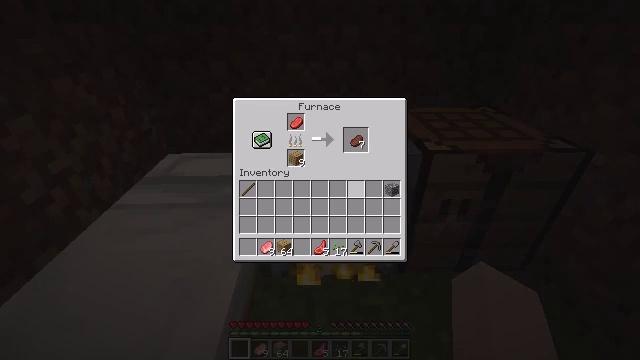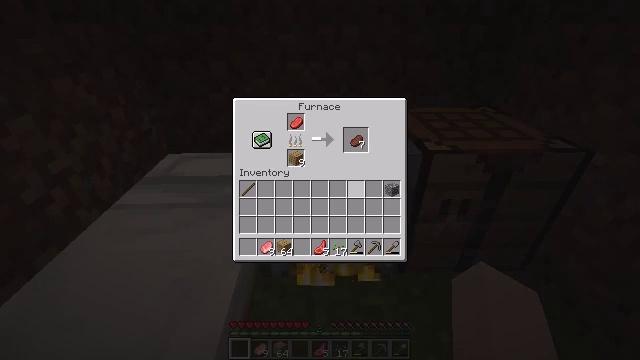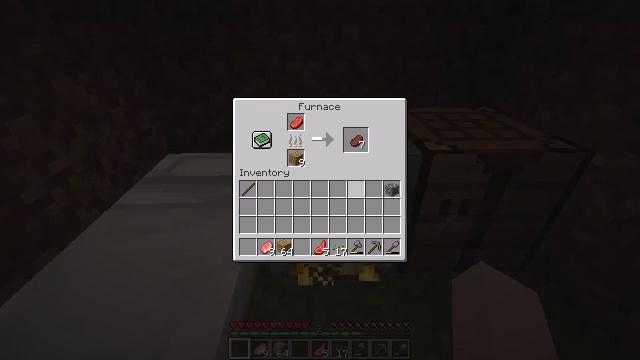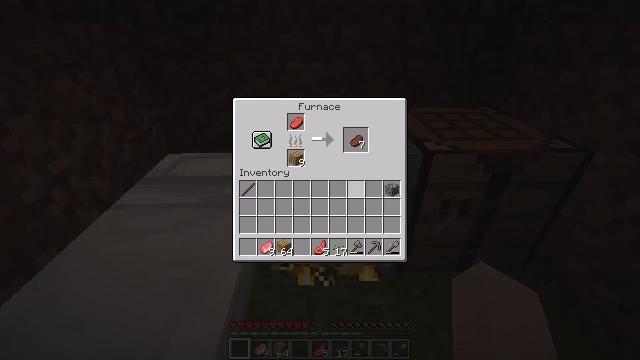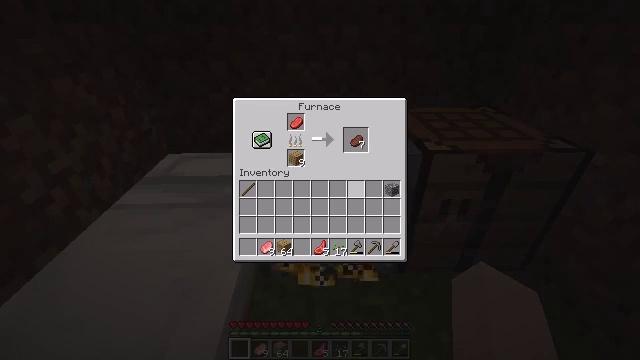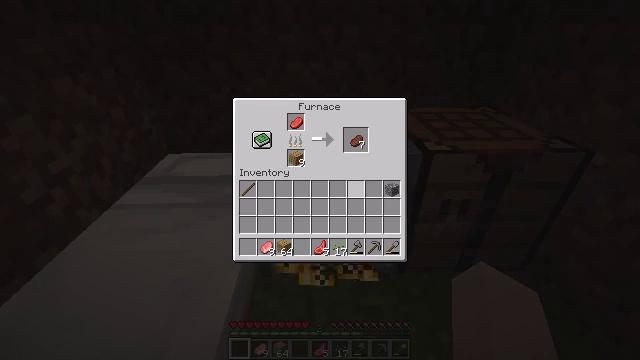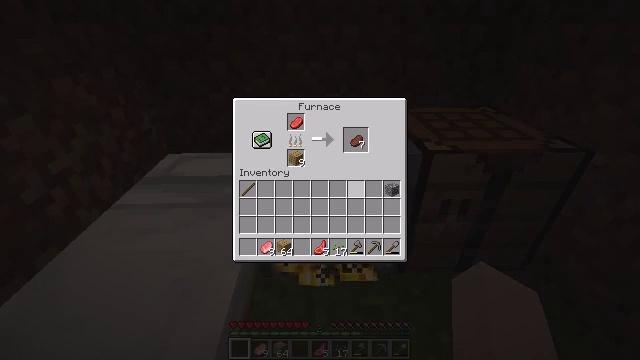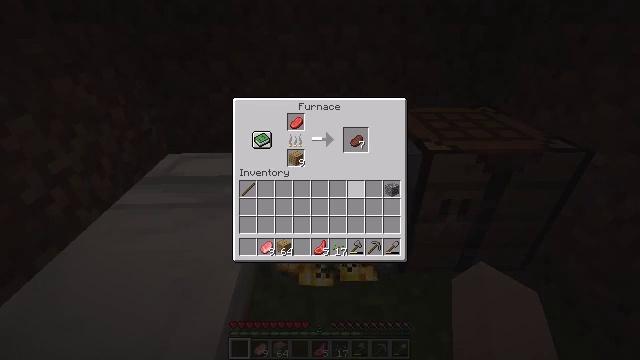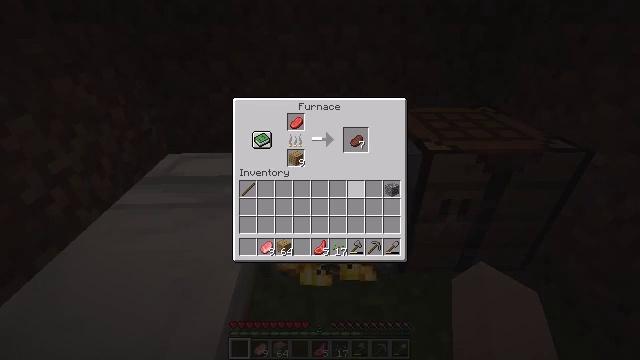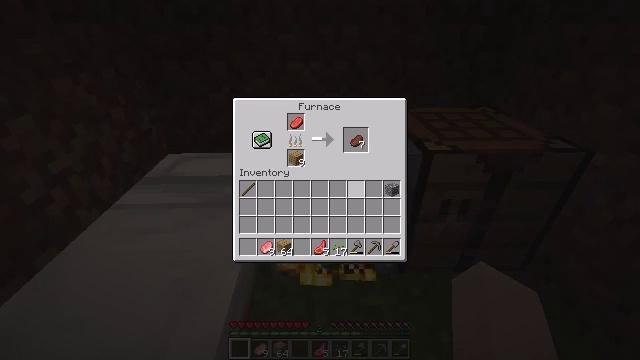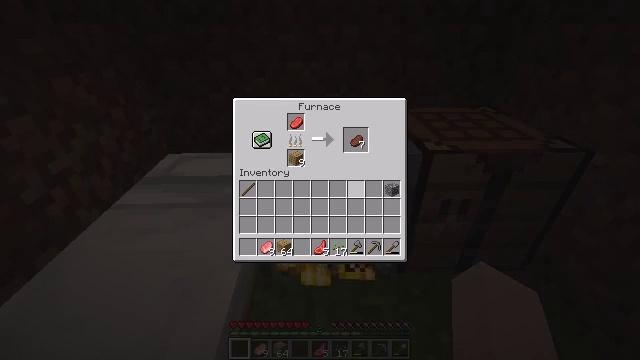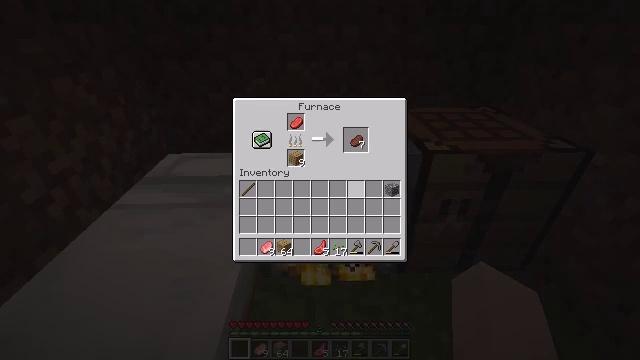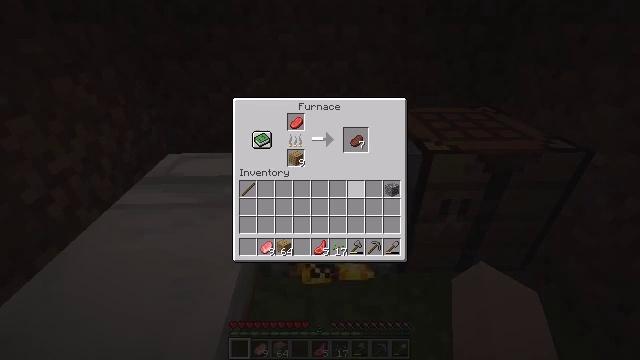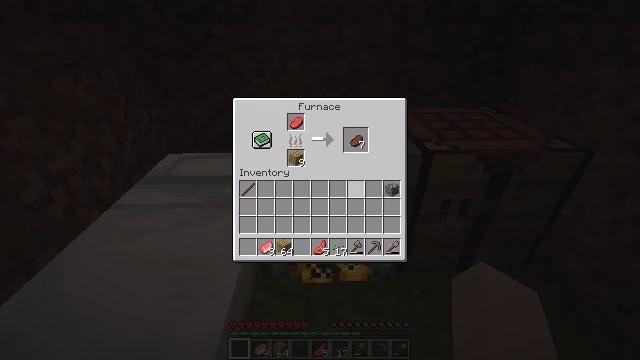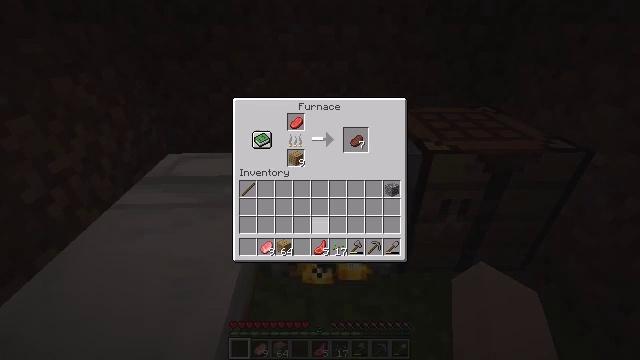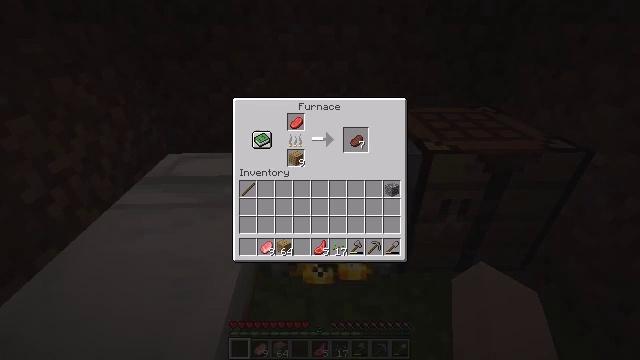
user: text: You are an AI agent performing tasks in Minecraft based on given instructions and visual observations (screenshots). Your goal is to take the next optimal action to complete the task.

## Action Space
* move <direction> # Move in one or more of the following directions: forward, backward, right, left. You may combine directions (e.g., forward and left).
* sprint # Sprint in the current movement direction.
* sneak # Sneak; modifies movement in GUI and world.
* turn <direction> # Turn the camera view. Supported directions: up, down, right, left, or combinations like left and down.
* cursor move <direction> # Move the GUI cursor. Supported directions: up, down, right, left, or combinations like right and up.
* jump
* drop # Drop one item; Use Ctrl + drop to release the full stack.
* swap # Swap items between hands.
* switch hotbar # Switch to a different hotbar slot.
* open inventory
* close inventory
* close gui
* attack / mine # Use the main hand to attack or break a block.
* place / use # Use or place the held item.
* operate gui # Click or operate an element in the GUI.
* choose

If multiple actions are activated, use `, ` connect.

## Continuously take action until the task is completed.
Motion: motion action
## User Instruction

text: craft item air
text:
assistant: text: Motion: no_op
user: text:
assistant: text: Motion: no_op
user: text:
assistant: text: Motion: no_op
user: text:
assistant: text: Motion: no_op
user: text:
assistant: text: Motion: no_op
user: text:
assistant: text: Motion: no_op
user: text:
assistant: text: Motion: no_op
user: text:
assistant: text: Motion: no_op
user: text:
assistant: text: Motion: no_op
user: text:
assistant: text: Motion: no_op
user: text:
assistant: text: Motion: no_op
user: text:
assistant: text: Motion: no_op
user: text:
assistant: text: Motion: no_op
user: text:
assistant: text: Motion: cursor move left and down
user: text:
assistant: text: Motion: sneak, cursor move down
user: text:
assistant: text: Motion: sneak
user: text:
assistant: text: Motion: sneak
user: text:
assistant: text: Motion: no_op
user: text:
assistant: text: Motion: cursor move left, operate gui
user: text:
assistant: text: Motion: cursor move left and up
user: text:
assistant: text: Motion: cursor move left and up
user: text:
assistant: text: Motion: no_op
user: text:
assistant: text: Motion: no_op
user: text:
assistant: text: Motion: no_op
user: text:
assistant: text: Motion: operate gui
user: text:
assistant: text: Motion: operate gui
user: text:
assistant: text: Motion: no_op
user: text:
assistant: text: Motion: no_op
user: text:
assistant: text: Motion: cursor move down
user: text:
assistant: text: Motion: cursor move down